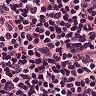
Metastatic tissue present: no